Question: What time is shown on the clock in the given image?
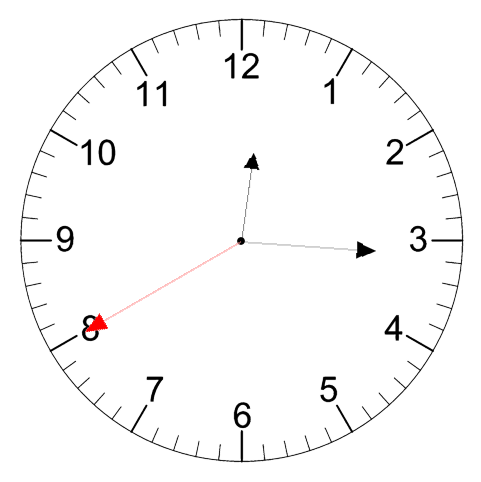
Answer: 12:15:40